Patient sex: M
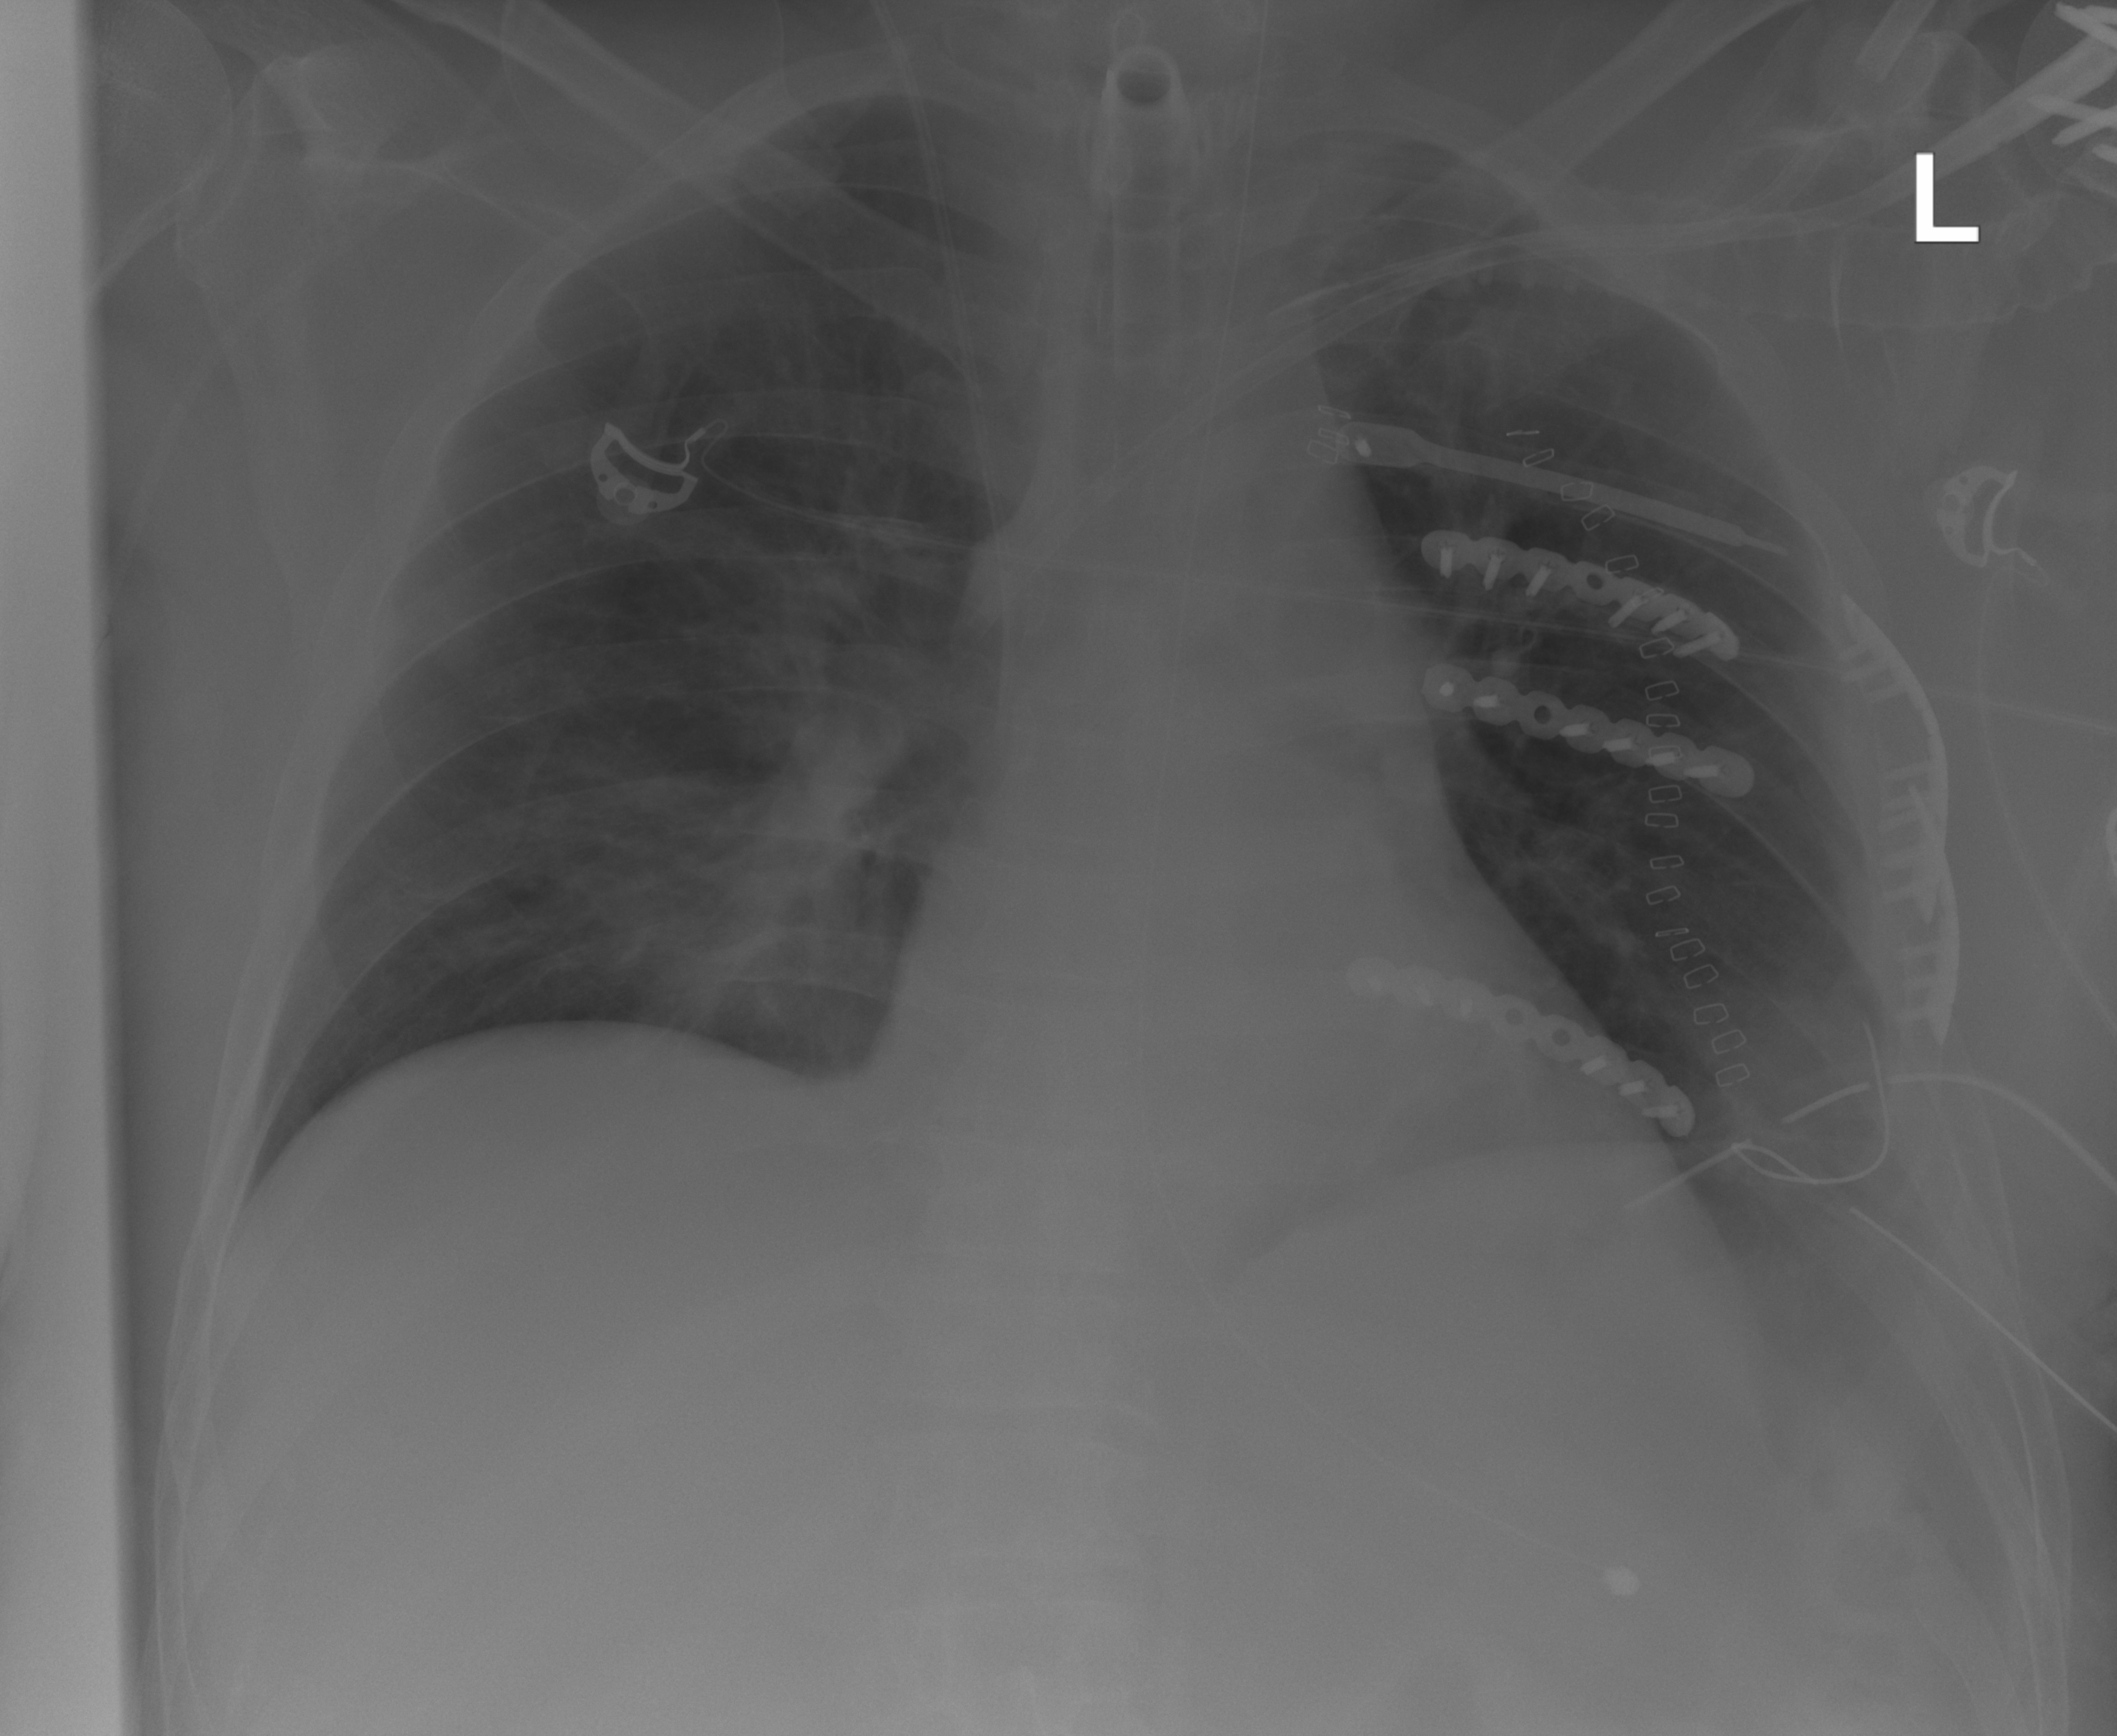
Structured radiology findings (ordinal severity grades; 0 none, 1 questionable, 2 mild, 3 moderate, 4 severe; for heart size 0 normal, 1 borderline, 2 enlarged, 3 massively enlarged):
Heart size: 0
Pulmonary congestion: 0
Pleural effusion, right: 0
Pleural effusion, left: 2
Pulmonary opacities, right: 0
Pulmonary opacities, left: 0
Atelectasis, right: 0
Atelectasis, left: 2